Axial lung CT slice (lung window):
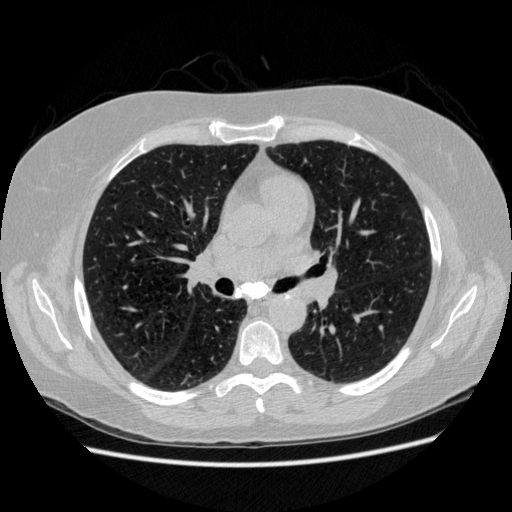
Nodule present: no